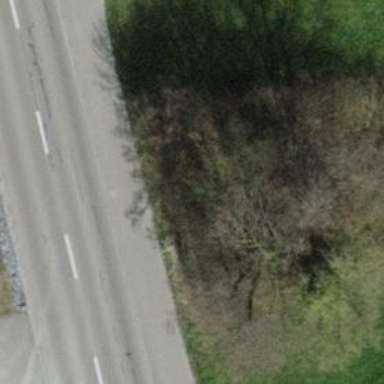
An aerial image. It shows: Culvert tunnel.